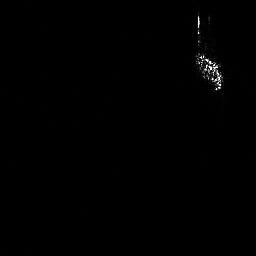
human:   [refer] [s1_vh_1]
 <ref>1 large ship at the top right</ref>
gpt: <box>[[75, 3, 87, 35, 0]]</box>